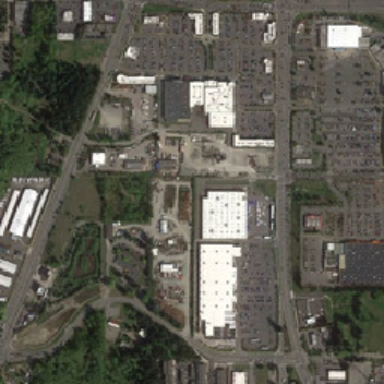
There are many trees in the margins of the industrial area .